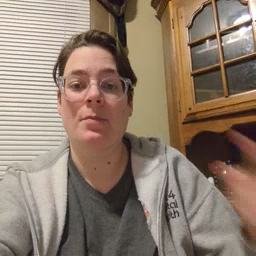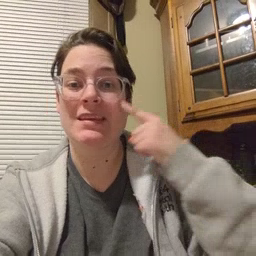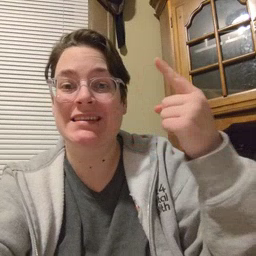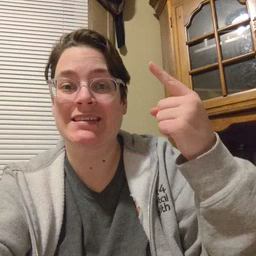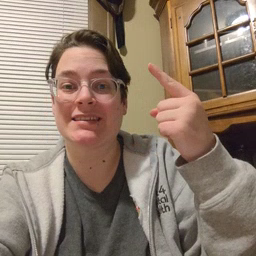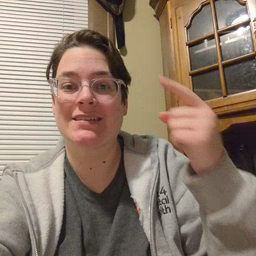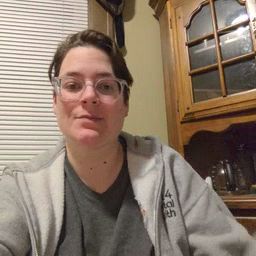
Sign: penny